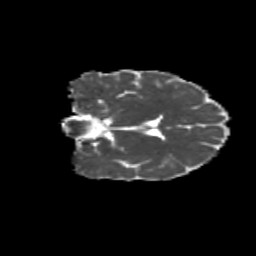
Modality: MD
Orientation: coronal
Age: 8
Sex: female
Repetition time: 9.512 s
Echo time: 0.089 s